Question: I <URL> about an "Illegal Character" in my javascript.

The answer there led me to find that there is a problem with compressing javascript in the Rails asset pipeline inserting various Illegal Characters.
The error I was receiving in the post was:
'''
SyntaxError: Invalid character ''
'''
I found that ... but I want compression! That error was found using the Rails default 'uglifer' gem. I thought maybe it was a bug with that particular compression gem so I tried using other compressors as directed on the <URL>. I got very similar, but different errors:
'''
Uglifier: SyntaxError: Invalid character ''
Closure: SyntaxError: Invalid character 'E'
YUI: SyntaxError: Invalid character '%'
'''
I tried looking at the minimized code for these, but because the "Invalid character" is different each time, it is leading me to believe something else is the problem.
<URL> is an example compressed JS file. Can anybody point me in the right direction here?
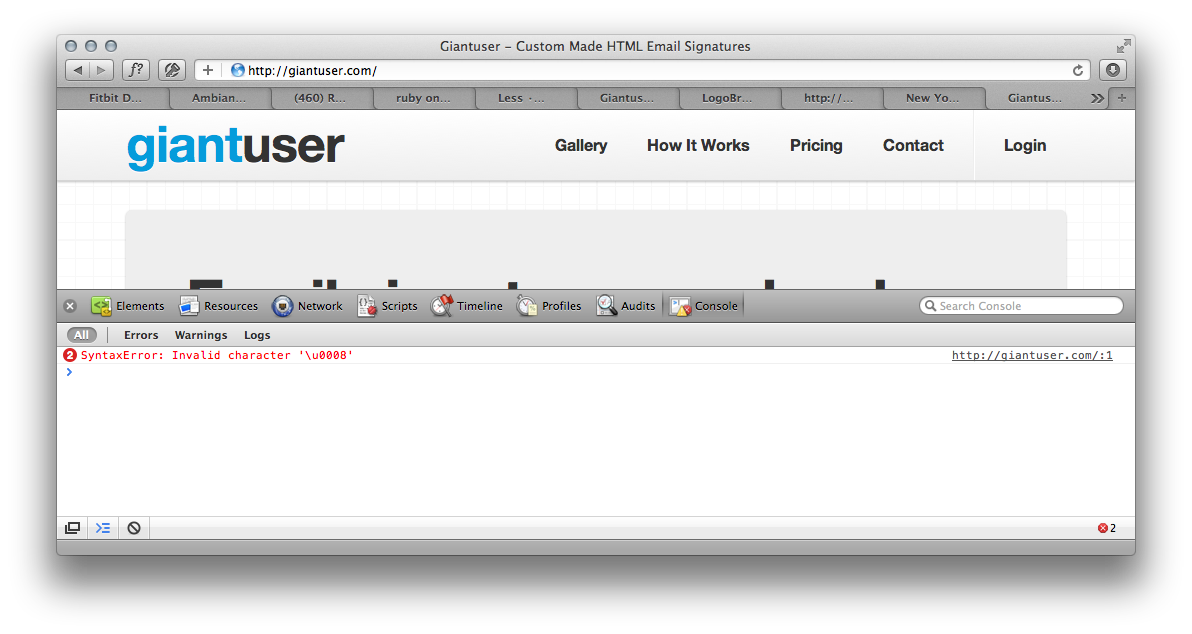
Answer: It seems as though you're using '' in some of your JavaScript regex, which I believe isn't supported. Try replacing '' with '', E.x.
'''
string.replace(//g, '\b')
'''